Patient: sex M, age 37
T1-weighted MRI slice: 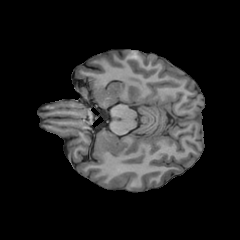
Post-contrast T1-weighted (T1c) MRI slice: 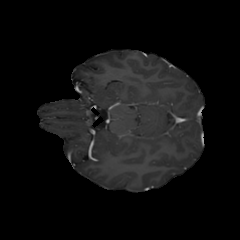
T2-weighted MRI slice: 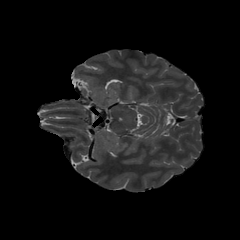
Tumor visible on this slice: no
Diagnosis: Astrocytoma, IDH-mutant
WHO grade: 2